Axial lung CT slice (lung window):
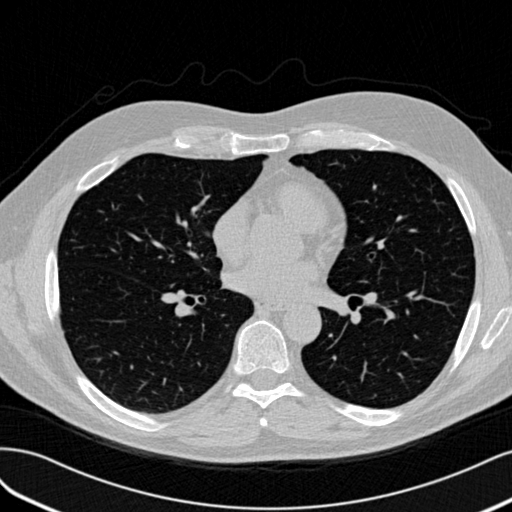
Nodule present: no